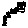
Label: line